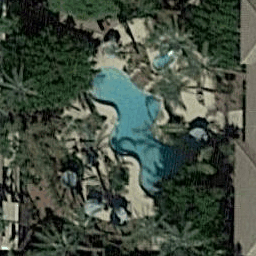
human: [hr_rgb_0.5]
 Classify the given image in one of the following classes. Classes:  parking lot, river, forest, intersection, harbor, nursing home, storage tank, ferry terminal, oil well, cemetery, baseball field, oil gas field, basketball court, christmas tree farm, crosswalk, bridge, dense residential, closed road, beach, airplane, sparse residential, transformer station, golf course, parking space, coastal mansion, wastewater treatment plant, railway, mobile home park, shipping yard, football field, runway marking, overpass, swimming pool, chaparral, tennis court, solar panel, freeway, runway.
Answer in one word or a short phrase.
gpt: swimming pool